Question: I have a data set that has two independent variables and 1 dependent variable. I thought the best way to represent the dataset is by a checkerboard-type plot wherein the color of the cells represent a range of values, like this:

I can't seem to find a code to do this automatically.
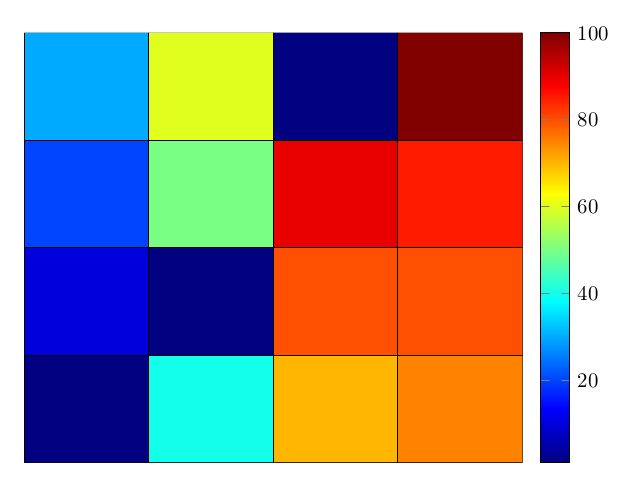
Answer: You need to use a plotting package to do this. For example, with matplotlib:
'''
import numpy as np
import matplotlib.pyplot as plt
import matplotlib.cm as cm
X = 100*np.random.rand(6,6)
fig, ax = plt.subplots()
i = ax.imshow(X, cmap=cm.jet, interpolation='nearest')
fig.colorbar(i)
plt.show()
'''